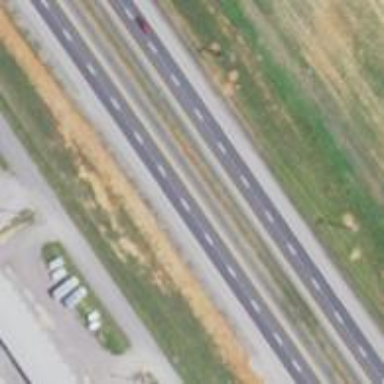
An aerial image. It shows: Trunk highway with expressway features.